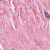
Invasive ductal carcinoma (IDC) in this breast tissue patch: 0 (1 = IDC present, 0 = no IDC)